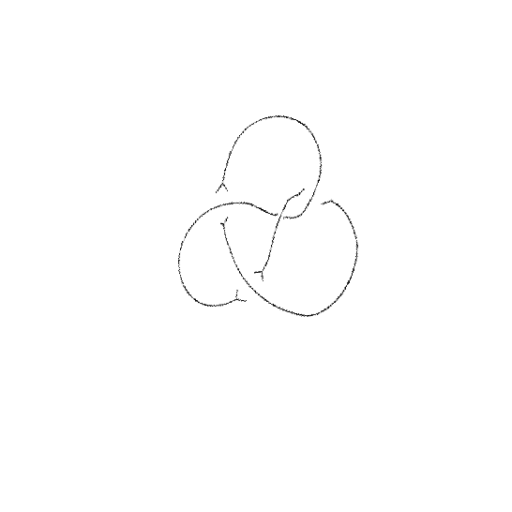
Crossing number: 4